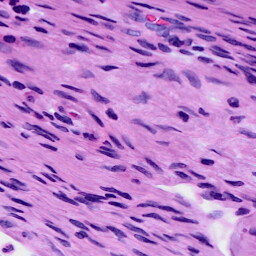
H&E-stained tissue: Cervix